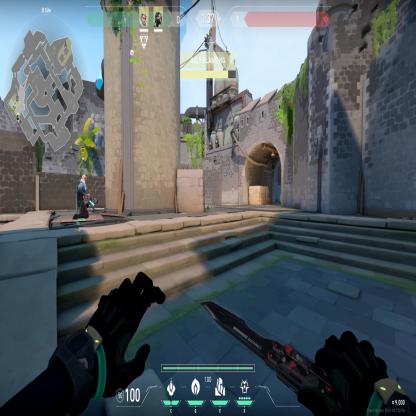
Label: teammate